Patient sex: M
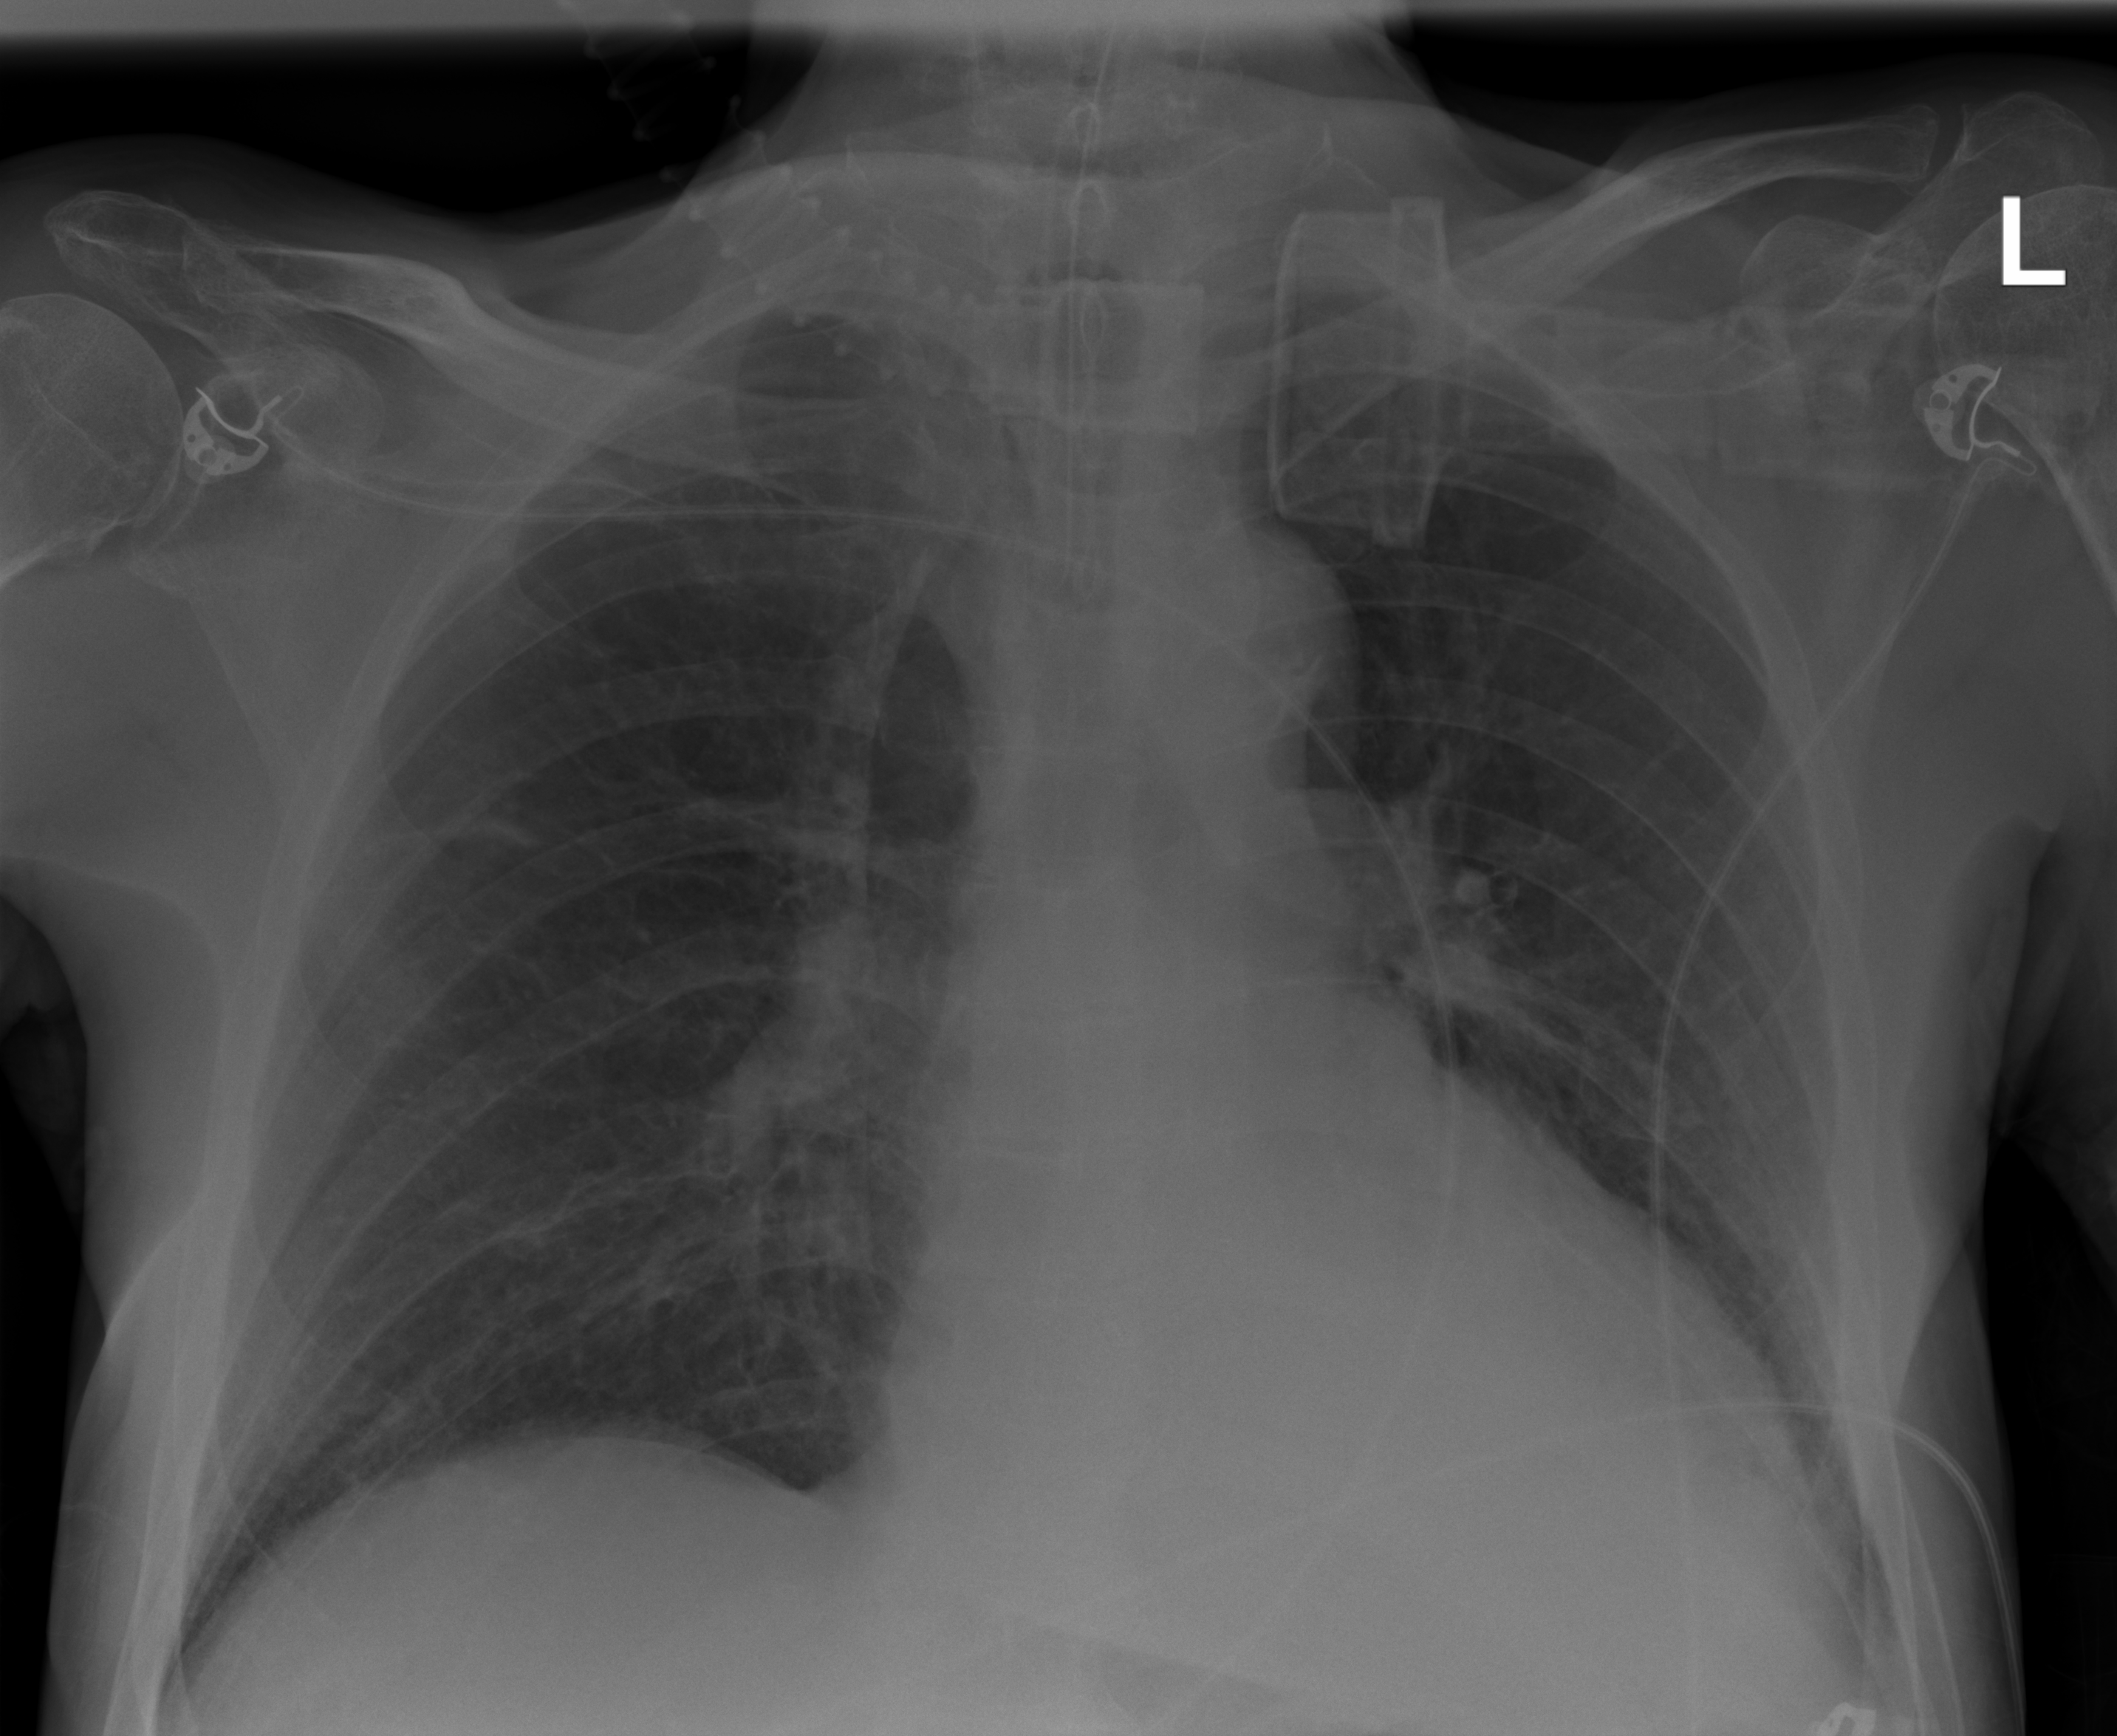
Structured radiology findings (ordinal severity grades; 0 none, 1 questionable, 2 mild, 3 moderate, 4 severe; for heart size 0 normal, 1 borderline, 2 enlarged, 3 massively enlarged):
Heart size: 1
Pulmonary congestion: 0
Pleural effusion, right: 0
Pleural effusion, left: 0
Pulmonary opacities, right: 0
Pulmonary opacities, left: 0
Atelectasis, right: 2
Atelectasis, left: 2